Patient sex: M
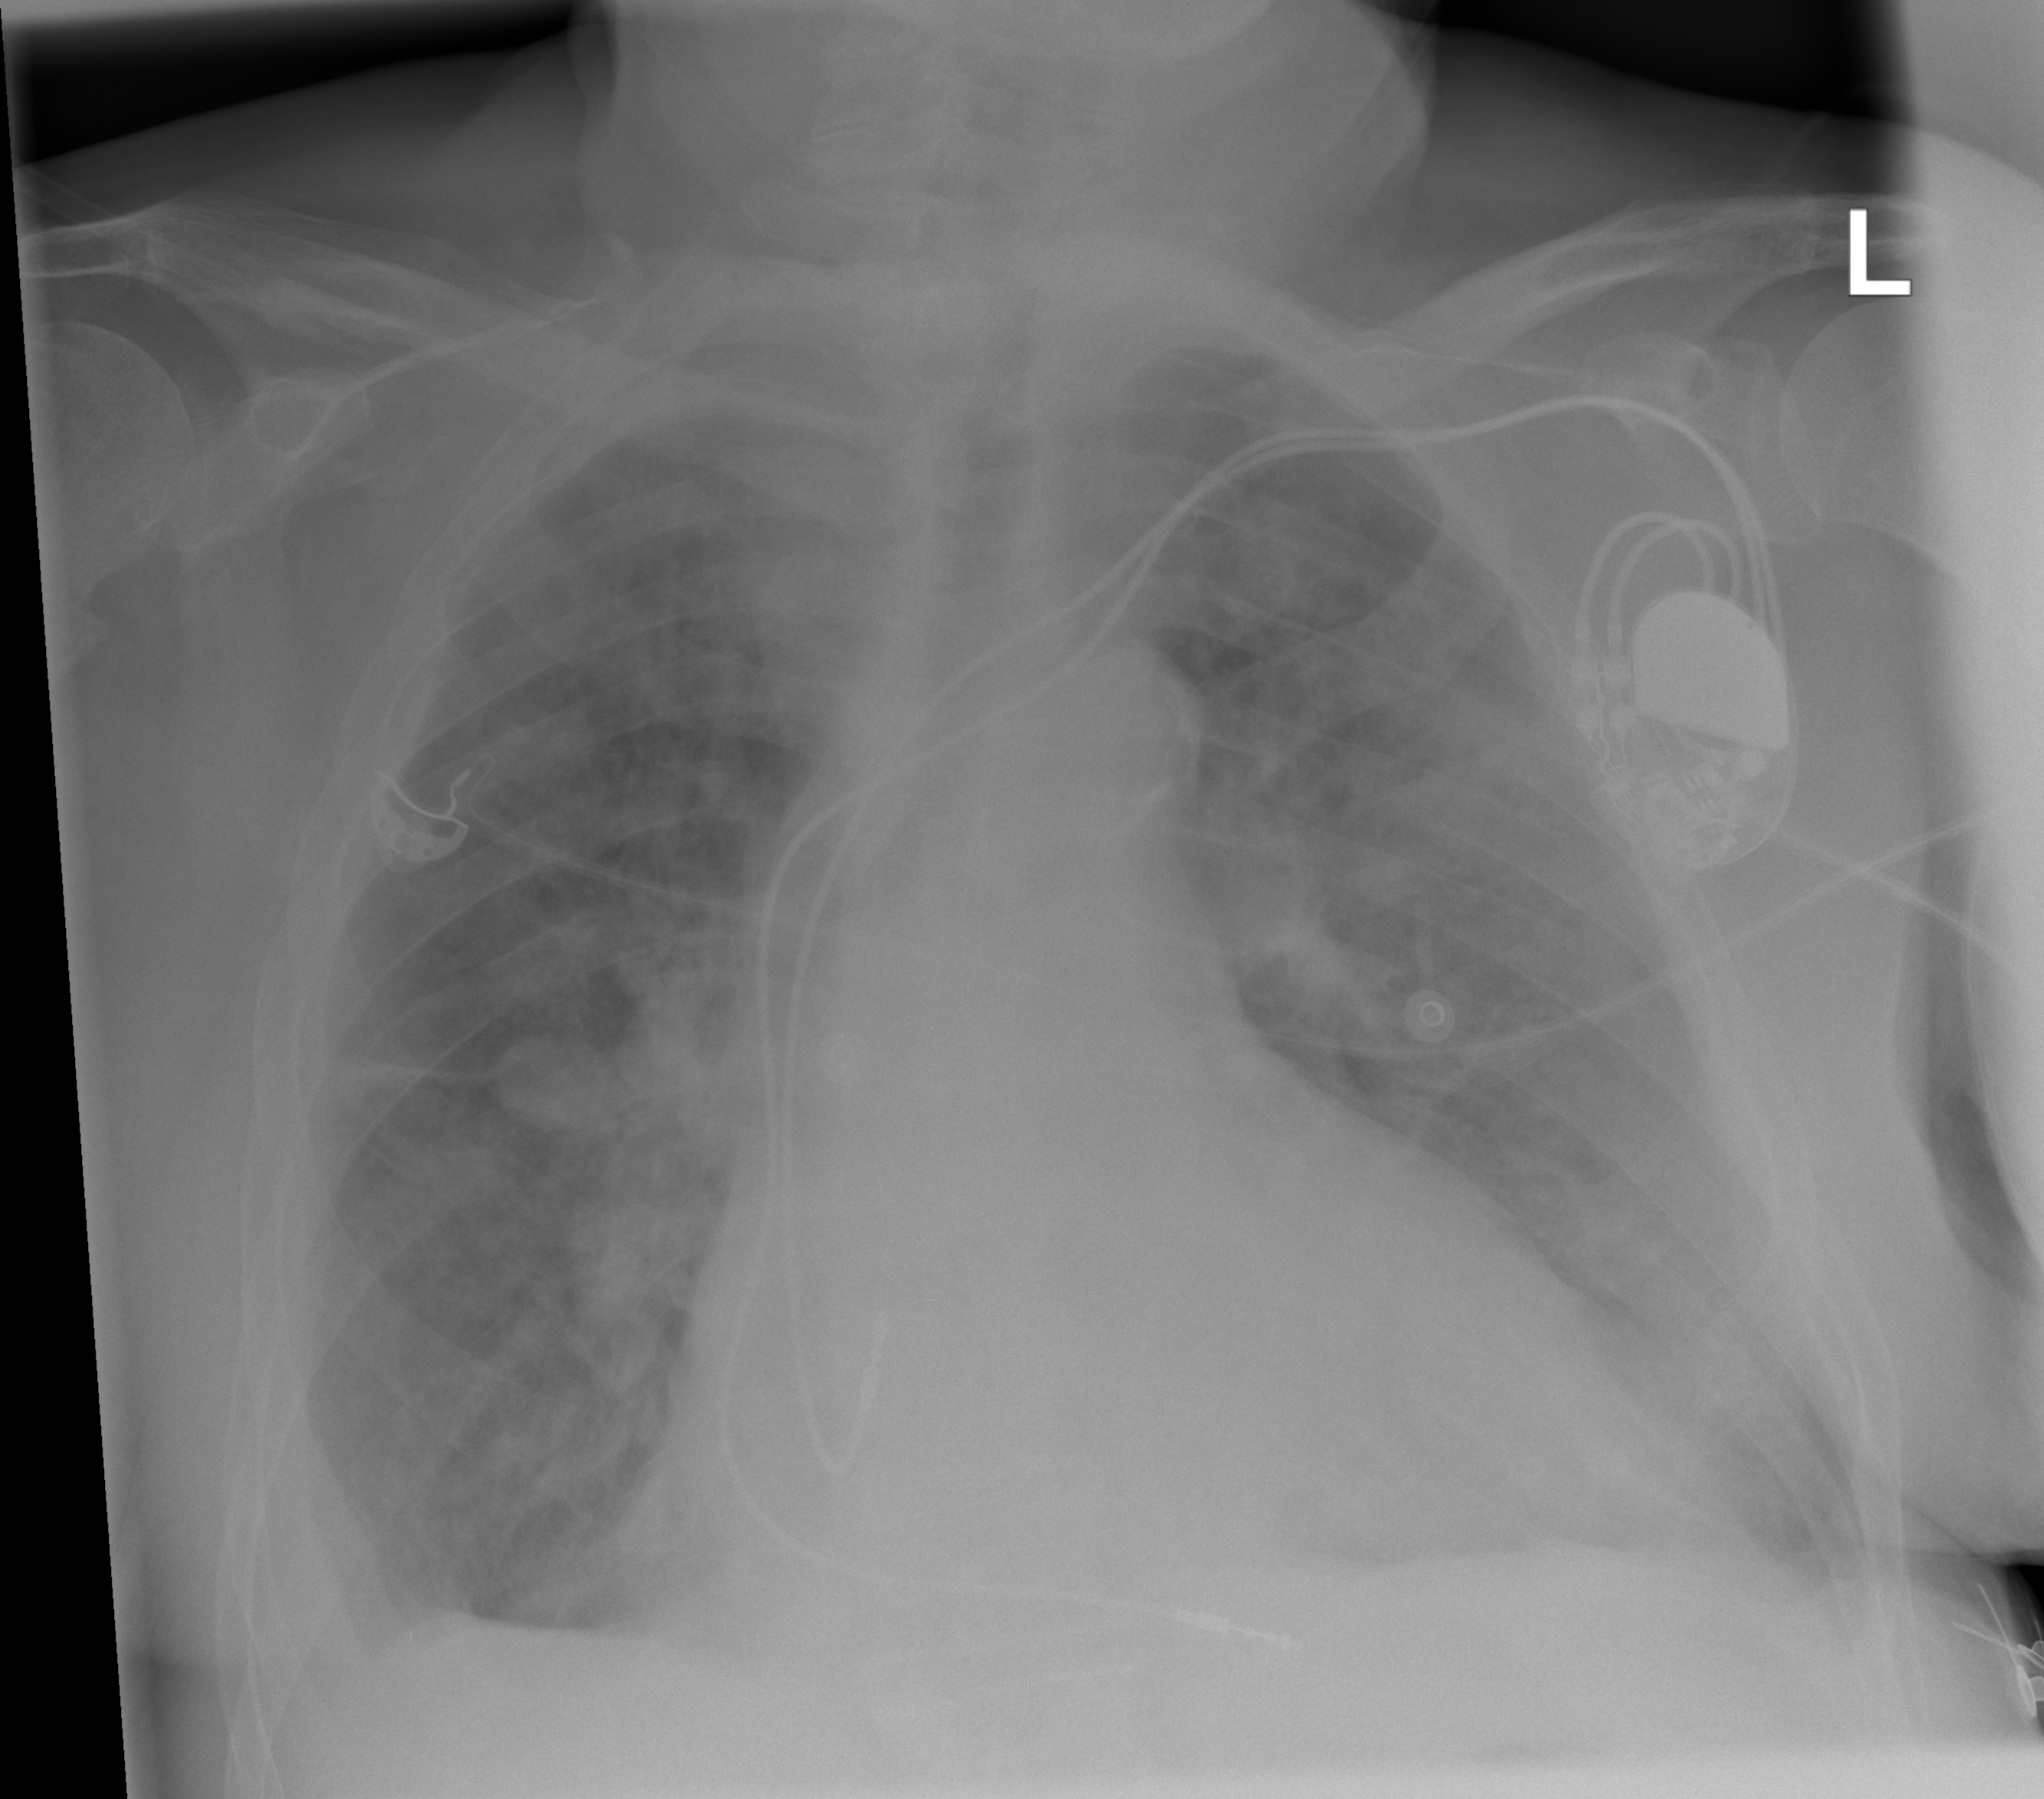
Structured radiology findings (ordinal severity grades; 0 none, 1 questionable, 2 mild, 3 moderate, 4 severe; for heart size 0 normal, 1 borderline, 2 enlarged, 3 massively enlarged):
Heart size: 2
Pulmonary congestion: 3
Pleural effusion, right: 2
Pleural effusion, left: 1
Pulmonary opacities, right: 2
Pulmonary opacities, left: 2
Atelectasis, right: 0
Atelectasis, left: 0